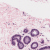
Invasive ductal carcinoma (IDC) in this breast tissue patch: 0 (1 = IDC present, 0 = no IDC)